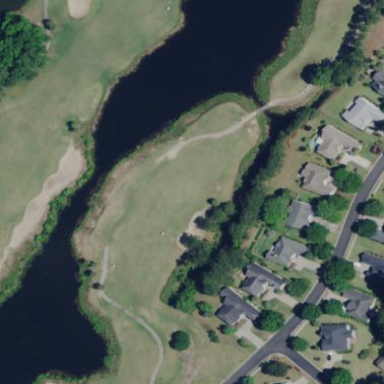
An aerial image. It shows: Scenic golf fairway.